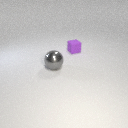
small purple rubber cube behind large gray metal sphere